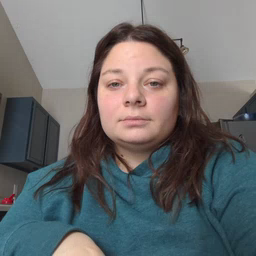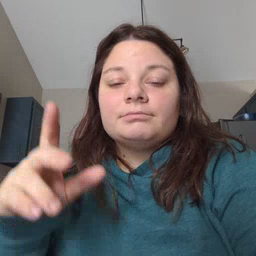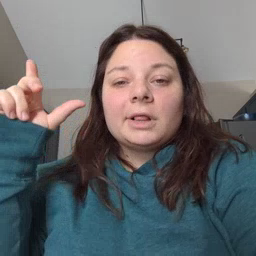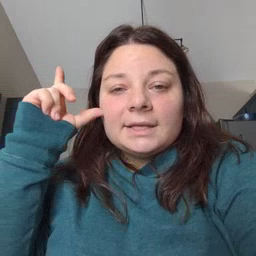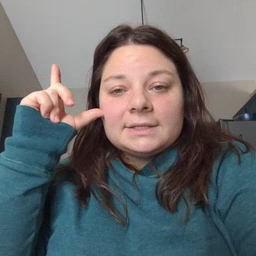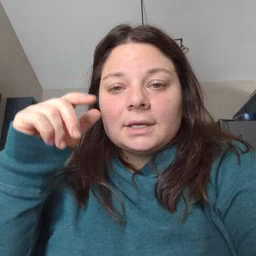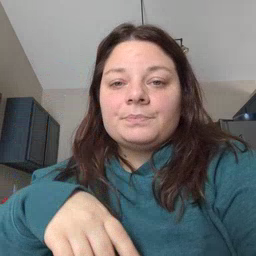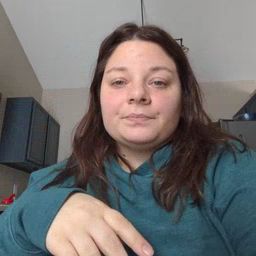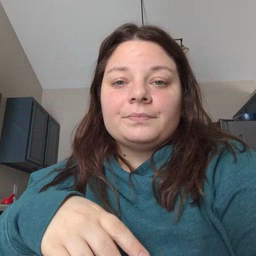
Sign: listen